Interaction volume radius: 10 \u00c5
Interaction volume height: 25 \u00c5
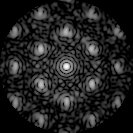
Disorder parameter: 0.406